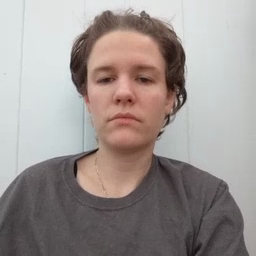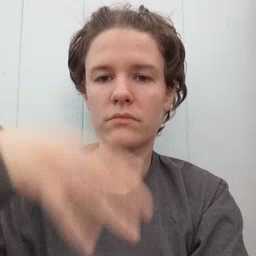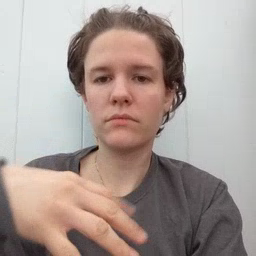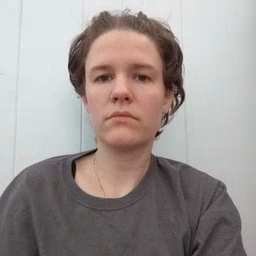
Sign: drop